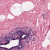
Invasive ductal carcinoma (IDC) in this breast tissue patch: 0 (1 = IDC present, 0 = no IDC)